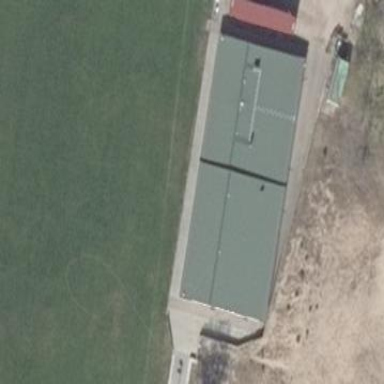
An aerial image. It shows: Sports center building with gabled roof.